Question: I'm programming my custom styles for my disassembler. Unfortunately, it seems like it always overwrites the style to the latest characters and the other styles are lost. Here my code which calls my styling:
'''
if (Base)
{
ITypeBase Instr = new ITypeBase();
Instr = BaseTypeSplit(bits, Instr);
Disassemble._dis.updateOP(CheckOpcode(Instr.opcode) + " ");
Disassemble._dis.updateREG(CheckReg(Instr.rt));
Disassemble._dis.updateCOMMA(", ");
Disassemble._dis.updateIMM(CheckImm(Instr.imm));
Disassemble._dis.updateREGB("(" + CheckReg(Instr.@base) + ")");
}
'''
Yes, my main code calls the scintilla Box from another class. I use my constructor from the other class ('_dis = this;') to access it.
And here my functions which do the styling:
'''
public Disassemble()
{
InitializeComponent();
_dis = this;
}
public static Disassemble _dis;
public void updateOP(string message)
{
int length = scintilla1.TextLength;
int length2 = message.Length;
int sum = length + length2;
scintilla1.Styles[1].Font = new Font("Arial", 25, FontStyle.Bold);
scintilla1.Styles[1].ForeColor = Color.FromArgb(255, 128, 0);
scintilla1.Text += message;
int n = length;
while (length < sum)
{
scintilla1.GetRange(n).SetStyle(1);
n = length + 1;
length += 1;
}
}
public void updateREG(string message)
{
int length = scintilla1.TextLength;
int length2 = message.Length;
int sum = length + length2;
scintilla1.Styles[2].Font = new Font("Arial", 25, FontStyle.Bold);
scintilla1.Styles[2].ForeColor = Color.FromArgb(128, 0, 0);
scintilla1.Text += message;
int n = length;
while (length < sum)
{
scintilla1.GetRange(n).SetStyle(2);
n = length + 1;
length += 1;
}
}
public void updateREGB(string message)
{
int length = scintilla1.TextLength;
int length2 = message.Length;
int sum = length + length2;
scintilla1.Styles[5].Font = new Font("Arial", 25, FontStyle.Bold);
scintilla1.Styles[5].ForeColor = Color.FromArgb(172, 172, 172);
scintilla1.Text += message;
int n = length;
while (length < sum)
{
scintilla1.GetRange(n).SetStyle(5);
n = length + 1;
length += 1;
}
}
public void updateCOMMA(string message)
{
int length = scintilla1.TextLength;
int length2 = message.Length;
int sum = length + length2;
scintilla1.Styles[3].Font = new Font("Arial", 25, FontStyle.Bold);
scintilla1.Styles[3].ForeColor = Color.FromArgb(0, 0, 0);
scintilla1.Text += message;
int n = length;
while (length < sum)
{
scintilla1.GetRange(n).SetStyle(3);
n = length + 1;
length += 1;
}
}
public void updateIMM(string message)
{
int length = scintilla1.TextLength;
int length2 = message.Length;
int sum = length + length2;
scintilla1.Styles[4].Font = new Font("Arial", 25, FontStyle.Bold);
scintilla1.Styles[4].ForeColor = Color.FromArgb(0, 0, 255);
scintilla1.Text += message;
int n = length;
while (length < sum)
{
scintilla1.GetRange(n).SetStyle(4);
n = length + 1;
length += 1;
}
}
'''
And this is what I get, always:

As you see, it only styles the latest characters and the other styled characters lose their styling and are overwritten.
I've tried some (horrible) ways, but they also didn't result in what I wanted. Does someone have an idea what could be the cause of this? For additional information, I use Visual Studio 2012, .NET 4.5
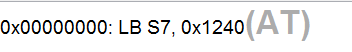
Answer: So, found my own solution. Instead of putting it into separate methods, I decided to put it into one and put all my while loops in there. This is my result and it worked successfully:
'''
public void updateBase(string opcode, string rt, string comma, string imm, string @base)
{
int tlen = scintilla1.TextLength; // 12
int olen = opcode.Length;
int rlen = rt.Length;
int clen = comma.Length;
int ilen = imm.Length;
int blen = @base.Length;
int n = 0;
scintilla1.Text += opcode;
scintilla1.Text += rt;
scintilla1.Text += comma;
scintilla1.Text += imm;
scintilla1.Text += @base;
int sumt = tlen + olen;
while (tlen < sumt)
{
n = tlen - 1;
tlen += 1;
scintilla1.GetRange(n).SetStyle(1);
}
sumt = tlen + rlen;
while (tlen < sumt)
{
n = tlen /*+ 1*/;
tlen += 1;
scintilla1.GetRange(n).SetStyle(2);
}
sumt = tlen + clen;
while (tlen < sumt)
{
n = tlen /*+ 1*/;
tlen += 1;
scintilla1.GetRange(n).SetStyle(3);
}
sumt = tlen + ilen;
while (tlen < sumt)
{
n = tlen /*+ 1*/;
tlen += 1;
scintilla1.GetRange(n).SetStyle(4);
}
sumt = tlen + blen;
while (tlen < sumt)
{
n = tlen /*+ 1*/;
tlen += 1;
scintilla1.GetRange(n).SetStyle(5);
}
}
'''
And here the result: